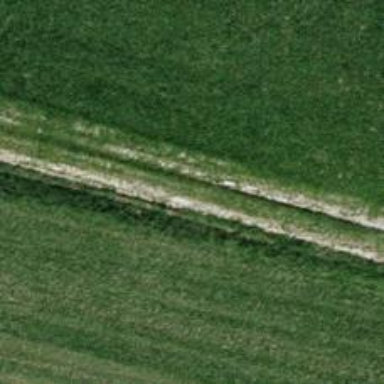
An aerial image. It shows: Grass track with Grade 4 tracktype.